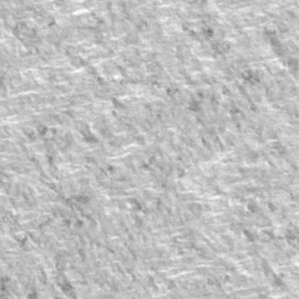
Label: frost